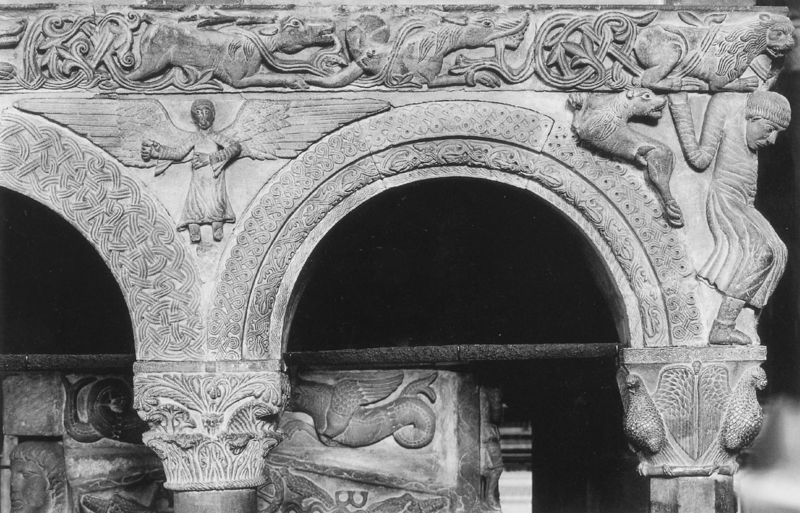
Titel: Kanzel von S. Ambrogio
Standort: Mailand, S. Ambrogio (EU - I)
Schlagwörter: adler, baum, flügel, mann, vogel, bäume, säule, säulen, gebäude, hund, tier, tiere, knoten, stein, taube, innenraum, vögel, kirche, pflanze, pflanzen, pferd, engel, relief, bogen, rind, rundbogen, ornamente, foto, bögen, tauben, schwarzweiß, kapitelle, kapitell, intarsien, fries, atlant, geflochten, mittelalter, romanik, löwe, schaft, sakral, karyatiden, drache, tierfries, fabeltiere, engek, irisch, irland, großbritannien, romaisch, kaller